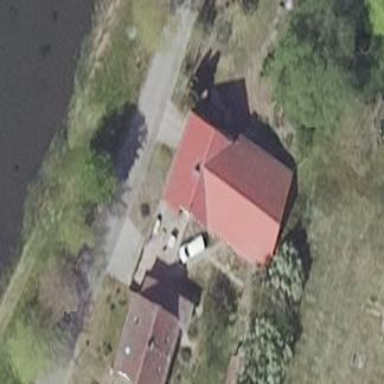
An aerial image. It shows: House with multiple parts.